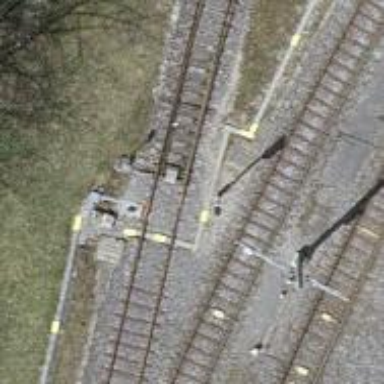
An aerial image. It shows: Railway yard with one track.